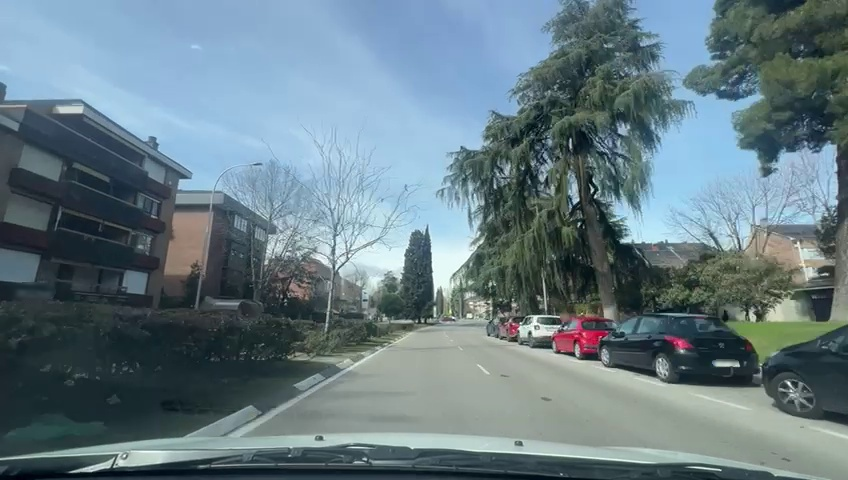
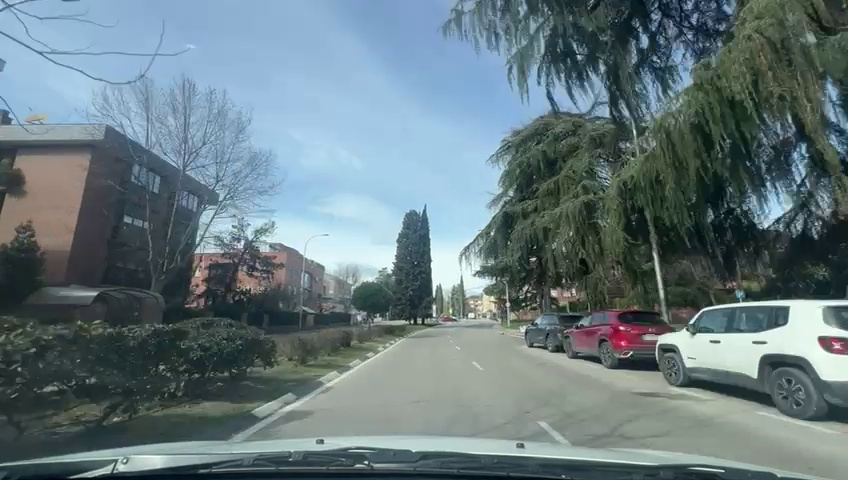
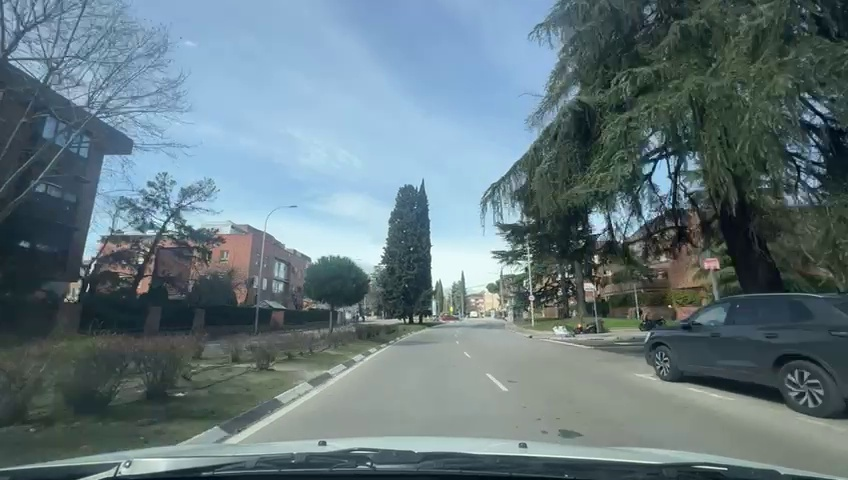
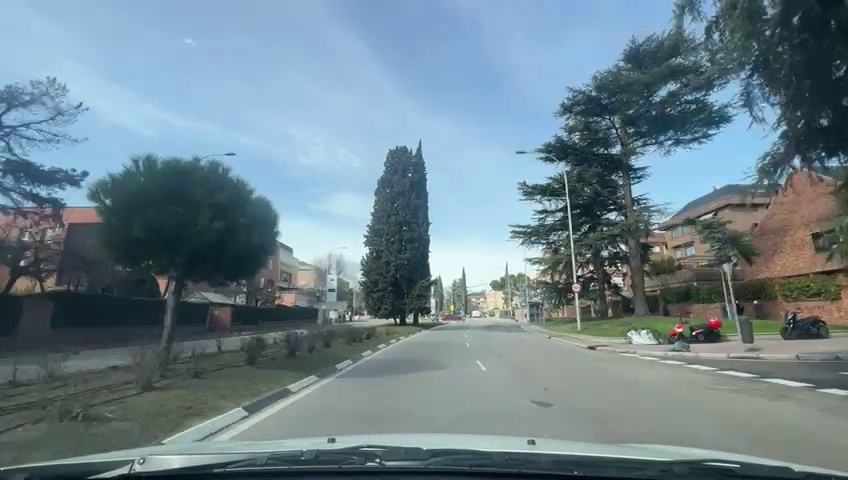
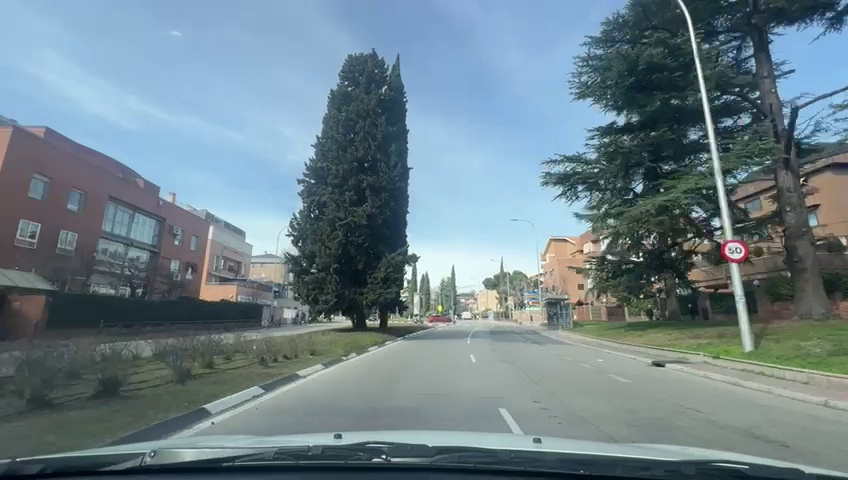
Situation: Intersection road
Question: Is there an intersection ahead in the ego direction of travel?
Answer: Yes
Reasoning: There is an intersection ahead of the ego vehicle

Situation: Intersection road
Question: Do lane markings remain continuous through the intersection in the ego lane?
Answer: Yes
Reasoning: Yes, lane markings continues through the intersection

Situation: Intersection road
Question: Is there a visible gap or discontinuity in the ego lane markings?
Answer: No
Reasoning: The lane markigs remain visible within the intersection area

Situation: Intersection road
Question: Do lane markings from two different lanes converge into a single lane?
Answer: Yes
Reasoning: There are 2 intersection into a single lane, one of the intersections is for incoming vehicles into the road whereas the other one is for leaving the lane